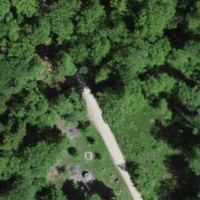
EUNIS habitat code: 41
Species observed at this site:
Bellis perennis
Argynnis paphia